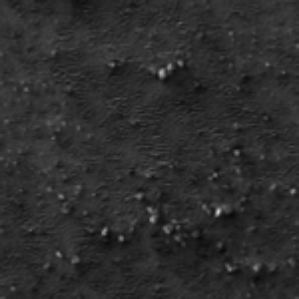
Label: frost